Interaction volume radius: 5 \u00c5
Interaction volume height: 20 \u00c5
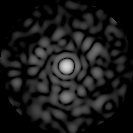
Disorder parameter: 0.8123